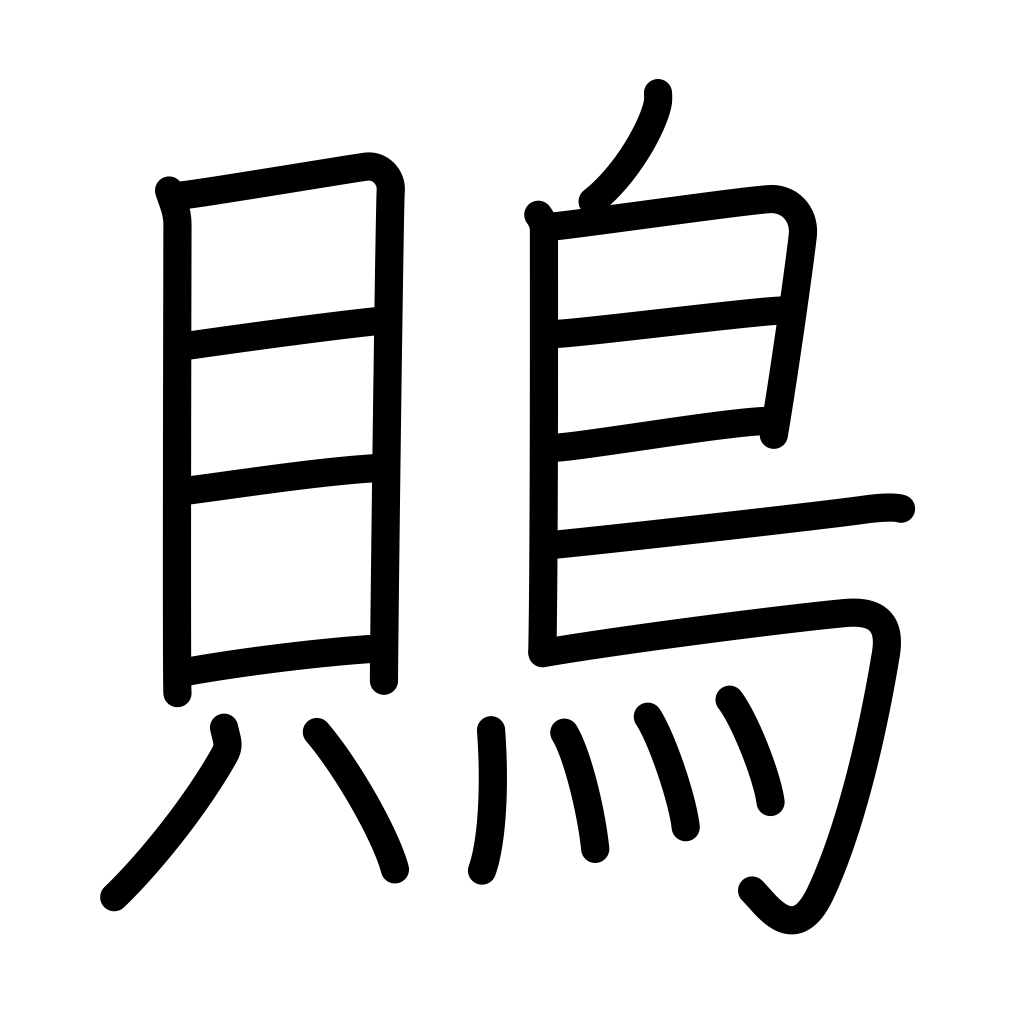
Meaning: shrike